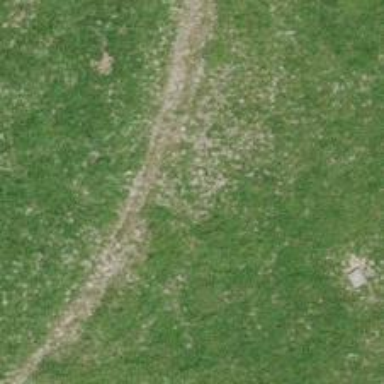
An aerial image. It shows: Agricultural track with grade3 tracktype.